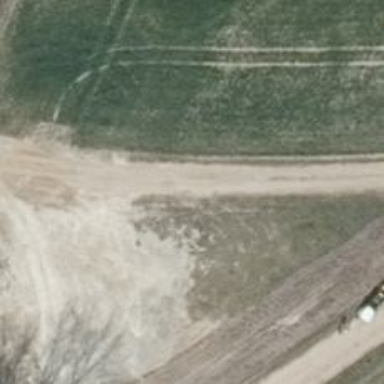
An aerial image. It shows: Track with grade 5 tracktype.